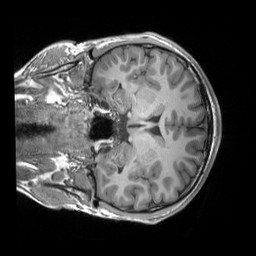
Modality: T1w
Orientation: coronal
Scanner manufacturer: siemens
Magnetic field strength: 3 T
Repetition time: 2.25 s
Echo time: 0.00306 s